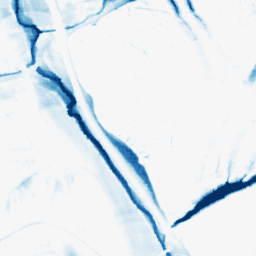
Category: morphological
Decomposition family: morphological_ellipse
Decomposition parameters: operation: closing
width: 20
height: 50
Upsampling method: sinc_blackman
Upsampling parameters: scale: 2
kernel_size: 4
Upsampling scale: 2